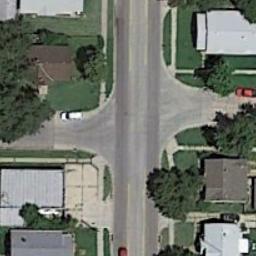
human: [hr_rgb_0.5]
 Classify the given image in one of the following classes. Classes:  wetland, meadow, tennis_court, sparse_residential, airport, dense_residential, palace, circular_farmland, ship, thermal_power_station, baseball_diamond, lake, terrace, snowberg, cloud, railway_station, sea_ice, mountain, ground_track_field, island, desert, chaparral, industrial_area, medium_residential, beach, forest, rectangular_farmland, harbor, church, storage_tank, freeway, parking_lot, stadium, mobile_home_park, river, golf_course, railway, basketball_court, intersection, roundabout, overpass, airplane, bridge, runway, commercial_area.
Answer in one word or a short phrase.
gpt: intersection